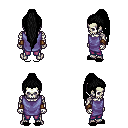
a pixel art fantasy rpg character, male body template, skeleton, chain tabard jacket, magenta pants, black extra-long topknot hairstyle, cloth bracers, black slippers, four views (front, back, left, right), 2x2 character sprite sheet, small pixel art, hard edges, no anti-aliasing